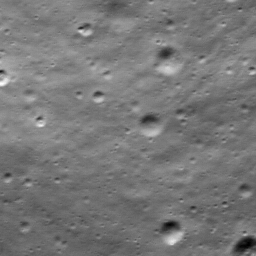
Host type: background_regolith
Lunar coordinates: latitude nan, longitude nan